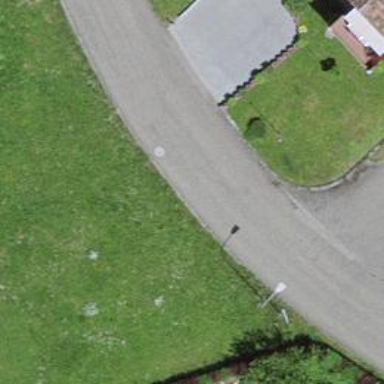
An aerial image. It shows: Residential road with asphalt surface.